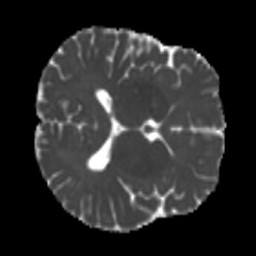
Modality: MD
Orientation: axial
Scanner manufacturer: siemens
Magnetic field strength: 3 T
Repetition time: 4 s
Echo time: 0.0594 s